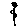
Label: flower